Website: home-depot
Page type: customer-info-address
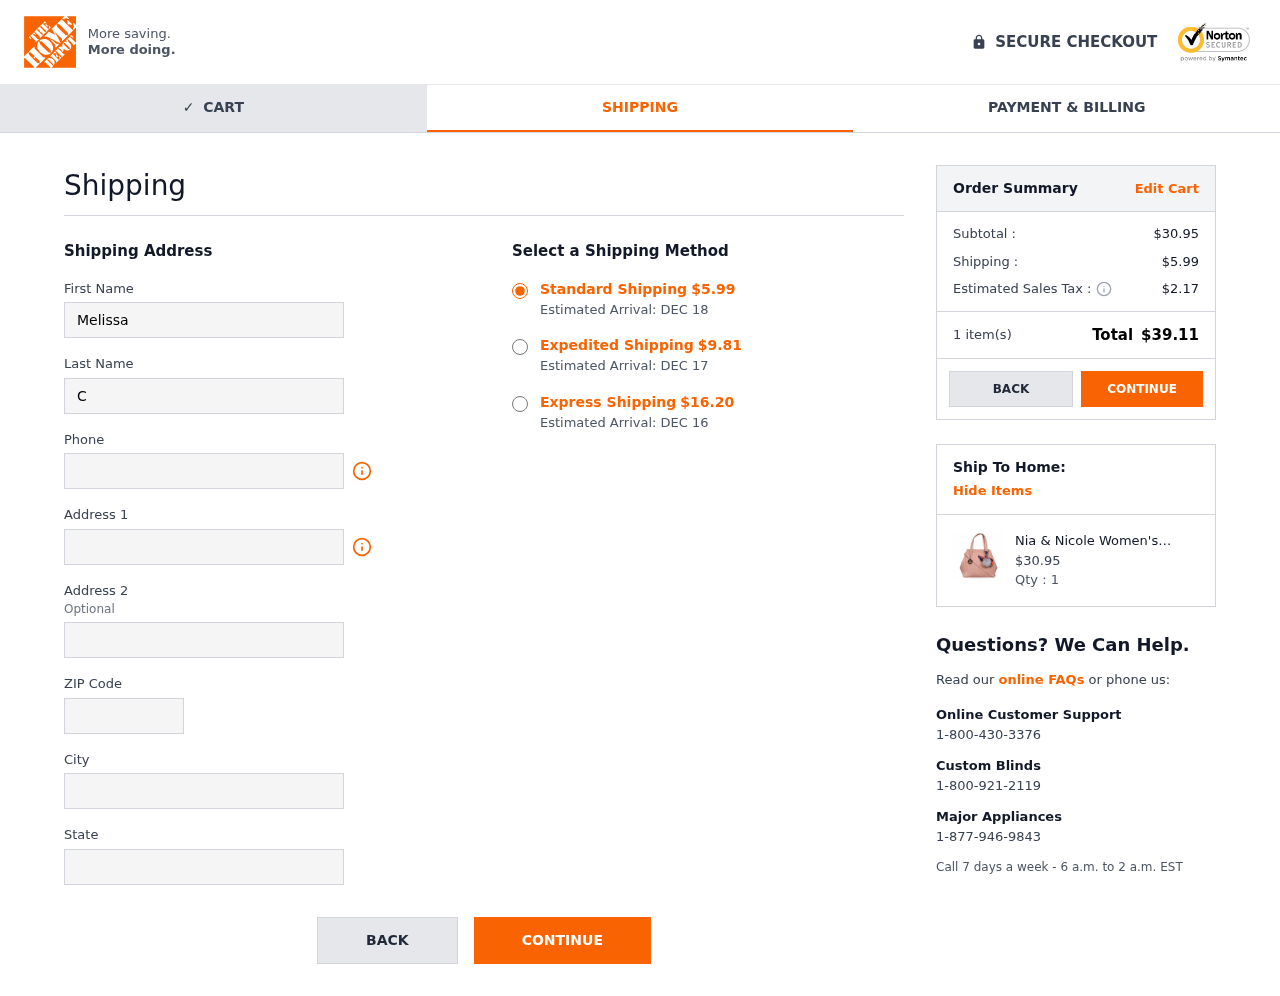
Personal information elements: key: PII_CITY
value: Velezfort
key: PII_FIRSTNAME
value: Melissa
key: PII_LASTNAME
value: Cruz
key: PII_PHONE
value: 7835993906
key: PII_POSTCODE
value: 68783
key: PII_STATE
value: Rhode Island
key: PII_STREET
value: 08316 Nicholson Valley
Product elements: key: PRODUCT1_NAME
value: Nia & Nicole Women's Handbag (Peach)
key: PRODUCT1_PRICE
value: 30.95
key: PRODUCT1_QUANTITY
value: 1
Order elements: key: ORDER_SHIPPING_COST
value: $5.99
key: ORDER_DELIVERY_DATE
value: Estimated Arrival: DEC 18
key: ORDER_SHIPPING_COST_EXPEDITED
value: $9.81
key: ORDER_DELIVERY_DATE_EXPEDITED
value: Estimated Arrival: DEC 17
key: ORDER_SHIPPING_COST_EXPRESS
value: $16.20
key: ORDER_DELIVERY_DATE_EXPRESS
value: Estimated Arrival: DEC 16
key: ORDER_SUBTOTAL
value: $30.95
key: ORDER_TAX
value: $2.17
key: ORDER_NUM_ITEMS
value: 1 item(s)
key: ORDER_TOTAL
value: $39.11